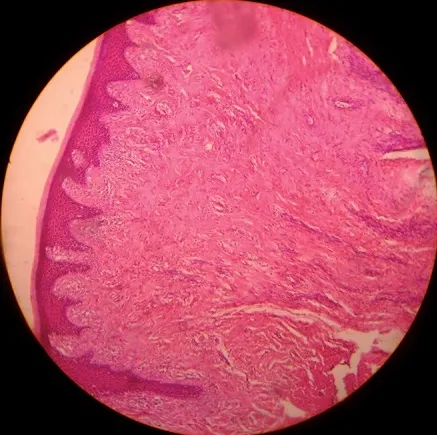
Histopathological view.
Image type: pathology (h&e)